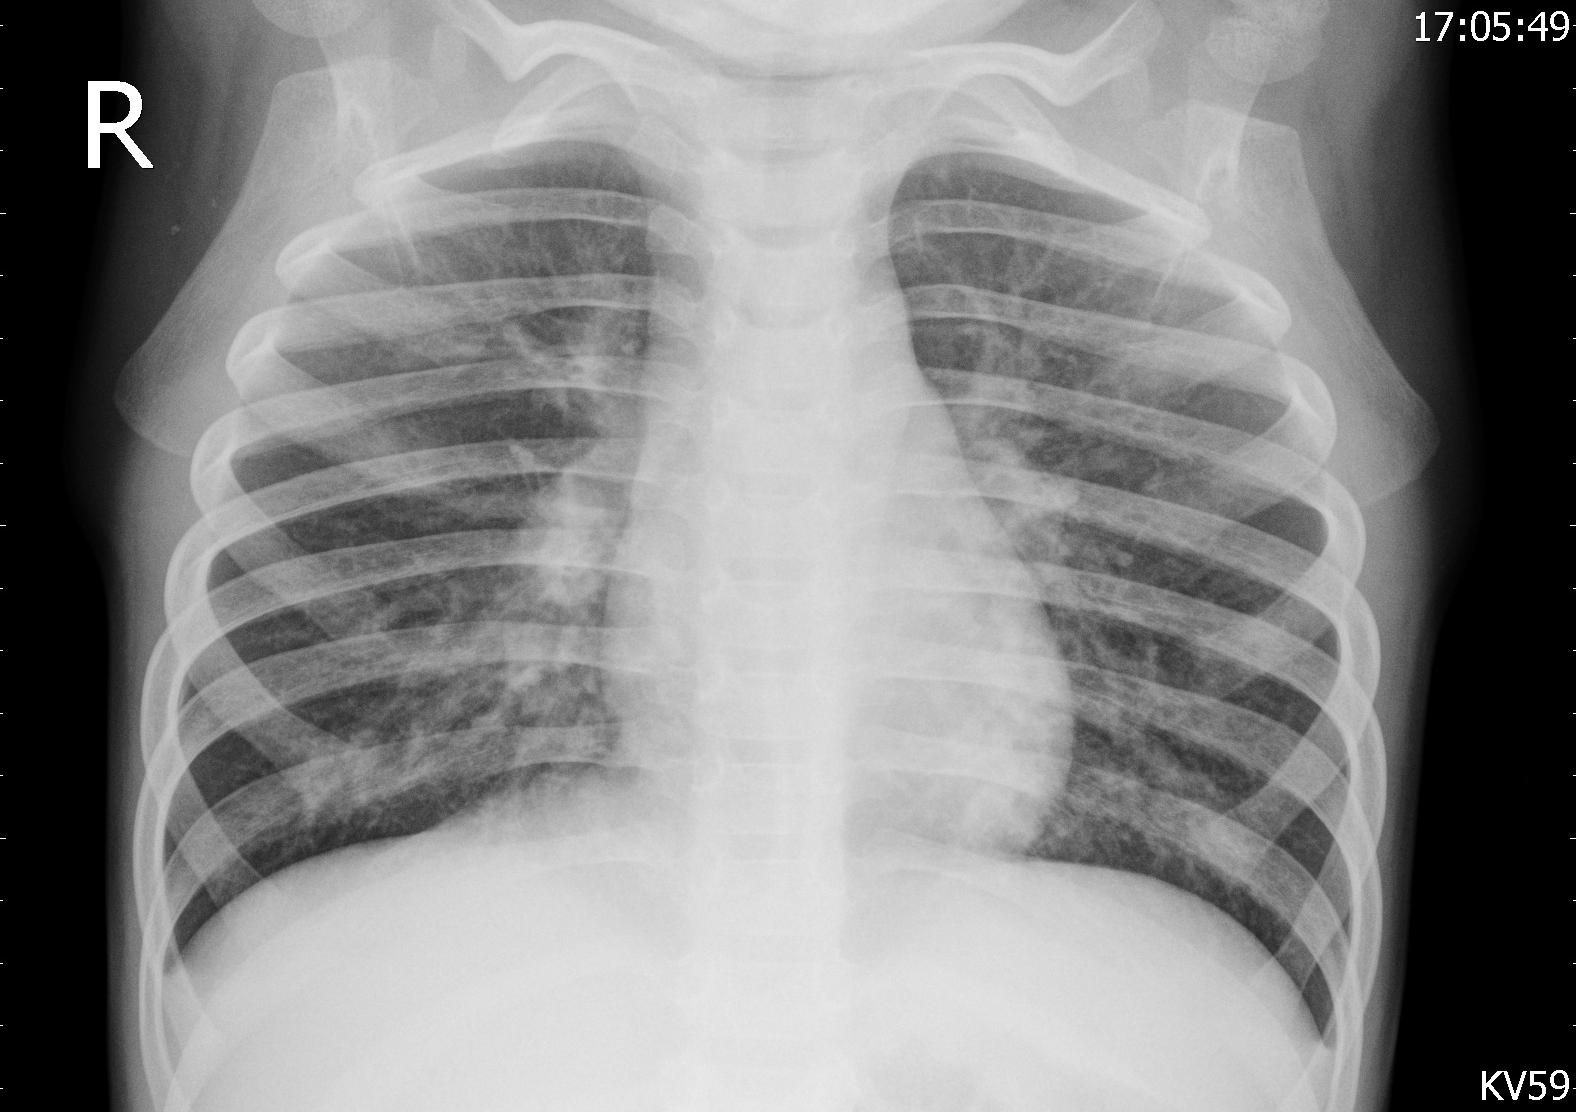
Diagnosis: PNEUMONIA